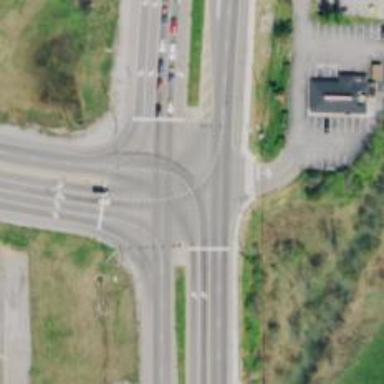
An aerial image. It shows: Primary link highway.